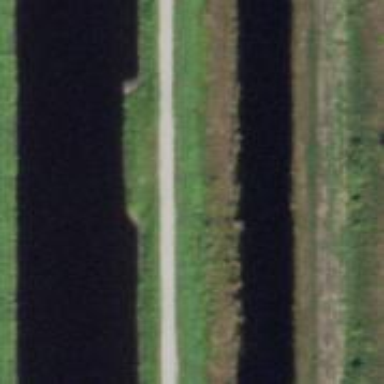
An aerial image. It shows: Track with embankment.